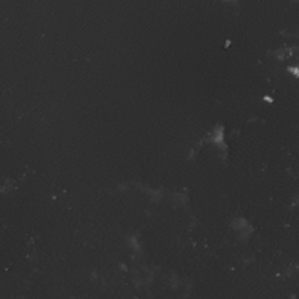
Label: non_frost